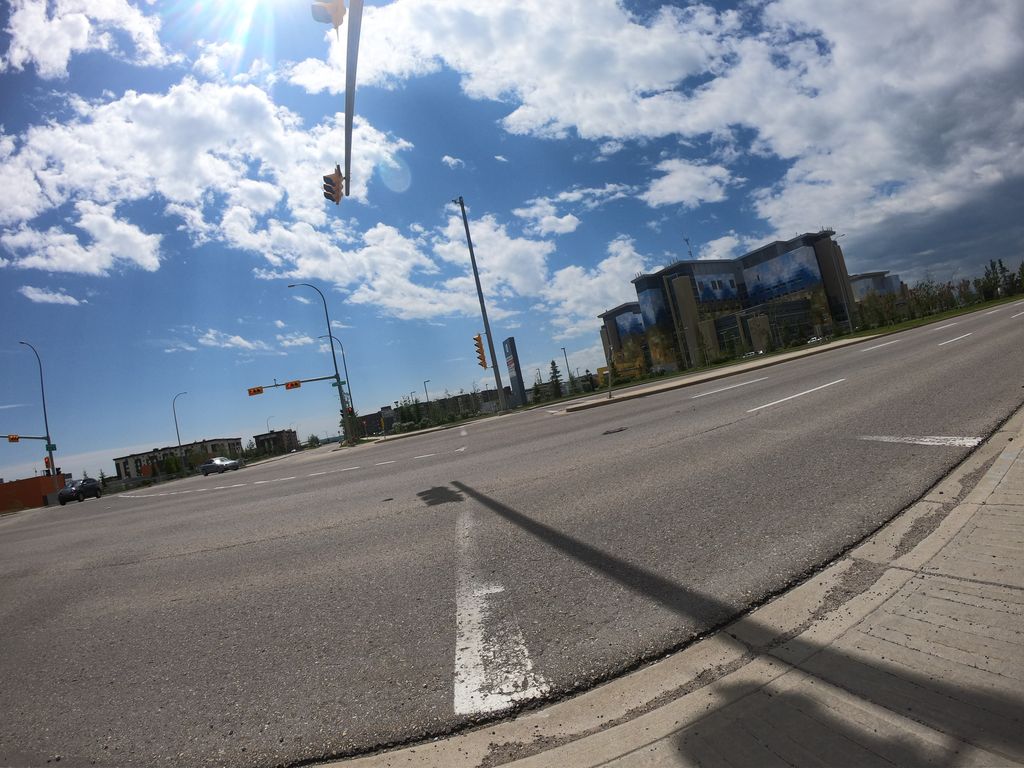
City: calgary